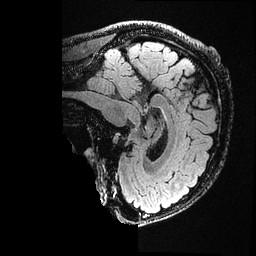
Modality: FLAIR
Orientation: sagittal
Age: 35
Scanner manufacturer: ge
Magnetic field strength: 3 T
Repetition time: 4.802 s
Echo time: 0.1162 s